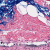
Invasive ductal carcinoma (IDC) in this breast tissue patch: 0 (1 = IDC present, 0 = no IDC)